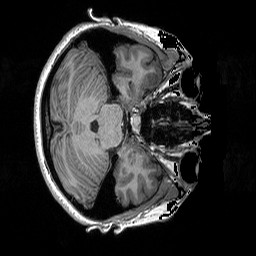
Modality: T1w
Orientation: axial
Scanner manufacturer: siemens
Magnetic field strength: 3 T
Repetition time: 2.3 s
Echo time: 0.00298 s